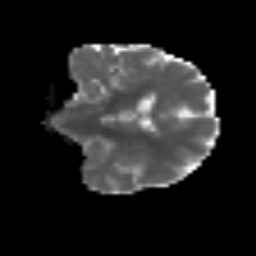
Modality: MD
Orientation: coronal
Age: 70
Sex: male
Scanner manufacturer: siemens
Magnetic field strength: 3 T
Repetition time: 3.2 s
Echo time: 0.081 s